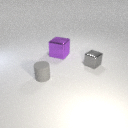
large purple metal cube behind small gray metal cube